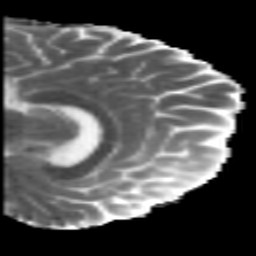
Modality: MD
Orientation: sagittal
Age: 46
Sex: male
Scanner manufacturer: siemens
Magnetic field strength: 3 T
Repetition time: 5.5 s
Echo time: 0.101 s